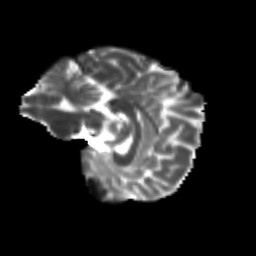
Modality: T2w
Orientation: sagittal
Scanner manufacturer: siemens
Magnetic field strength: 3 T
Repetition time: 9.2 s
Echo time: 0.084 s